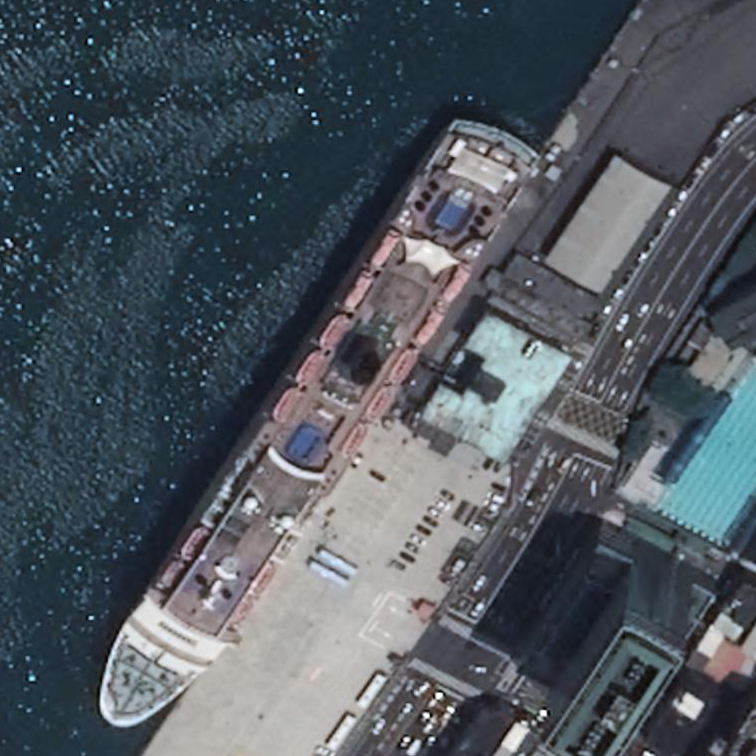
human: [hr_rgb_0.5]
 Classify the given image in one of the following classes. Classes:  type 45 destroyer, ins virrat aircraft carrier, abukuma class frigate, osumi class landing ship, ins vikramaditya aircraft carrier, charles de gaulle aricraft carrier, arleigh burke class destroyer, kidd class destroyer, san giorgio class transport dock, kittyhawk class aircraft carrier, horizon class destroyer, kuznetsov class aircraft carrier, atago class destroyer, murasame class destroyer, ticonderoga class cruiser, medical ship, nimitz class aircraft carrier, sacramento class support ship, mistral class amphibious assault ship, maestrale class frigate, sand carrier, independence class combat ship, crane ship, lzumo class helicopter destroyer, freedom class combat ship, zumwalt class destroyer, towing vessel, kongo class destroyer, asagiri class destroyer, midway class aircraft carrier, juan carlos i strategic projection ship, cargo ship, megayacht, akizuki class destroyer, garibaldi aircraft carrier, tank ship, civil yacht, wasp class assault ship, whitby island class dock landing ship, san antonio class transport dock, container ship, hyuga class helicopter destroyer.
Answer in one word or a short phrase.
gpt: Megayacht